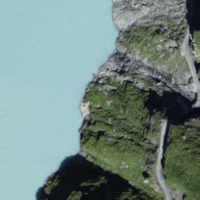
EUNIS habitat code: 31
Species observed at this site:
Hedysarum hedysaroides